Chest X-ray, PA view. Patient: 54 years old, sex F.
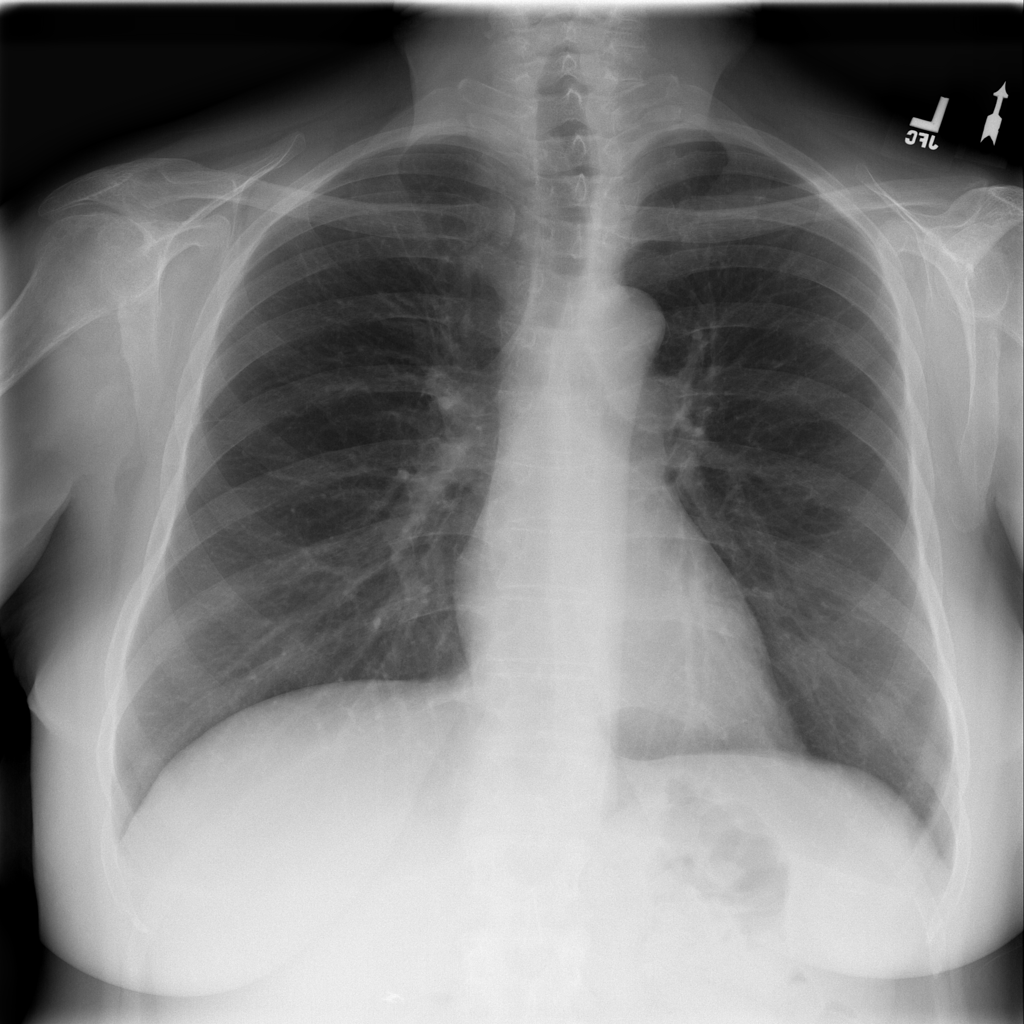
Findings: No Finding